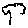
Label: tree